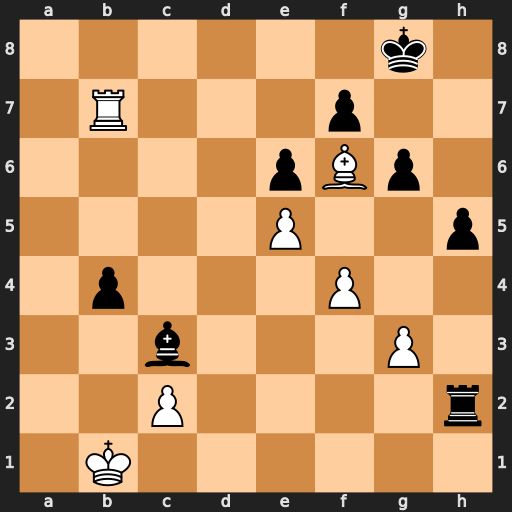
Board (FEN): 6k1/1R3p2/4pBp1/4P2p/1p3P2/2b3P1/2P4r/1K6
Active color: w
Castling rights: -
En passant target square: -
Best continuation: Rb8+ Kh7 Rh8#